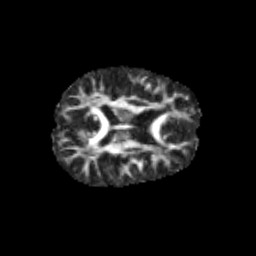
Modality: FA
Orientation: axial
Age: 12
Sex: female
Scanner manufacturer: siemens
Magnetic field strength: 3 T
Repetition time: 3.8 s
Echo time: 0.07 s